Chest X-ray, PA view. Patient: 62 years old, sex F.
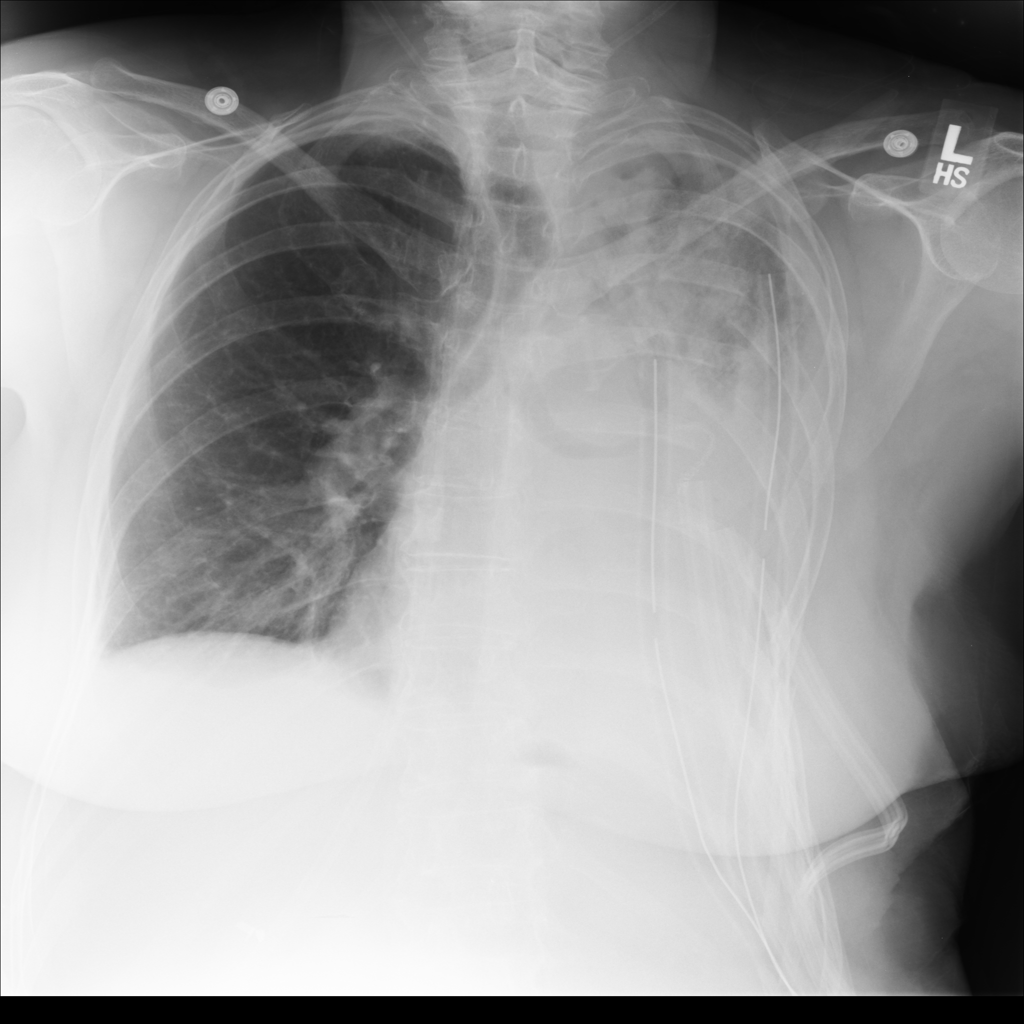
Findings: No Finding